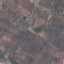
Land use / land cover: PermanentCrop